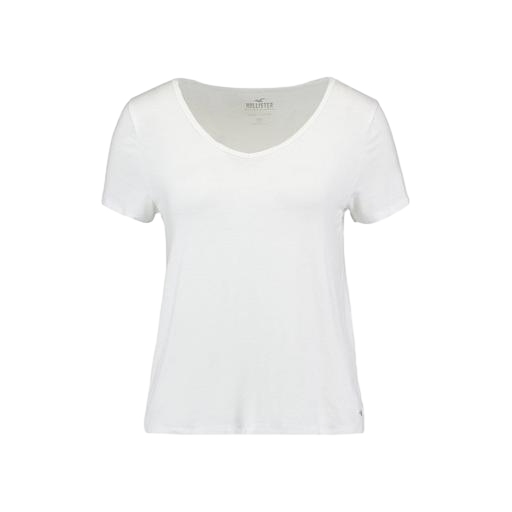
white pima t-shirt only macy, white v-neck t-shirt only macy, white v-neck sleep tee, white background